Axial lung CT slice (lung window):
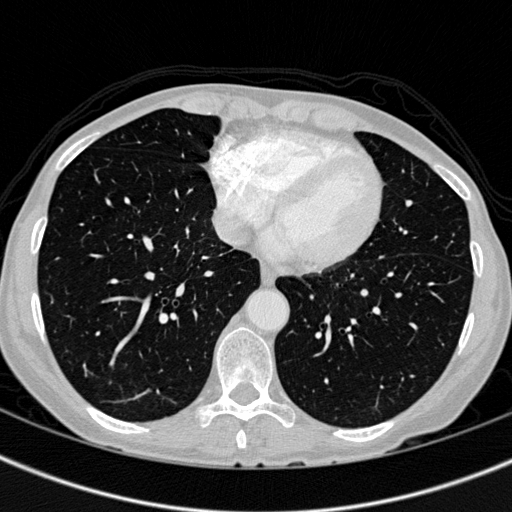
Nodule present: no